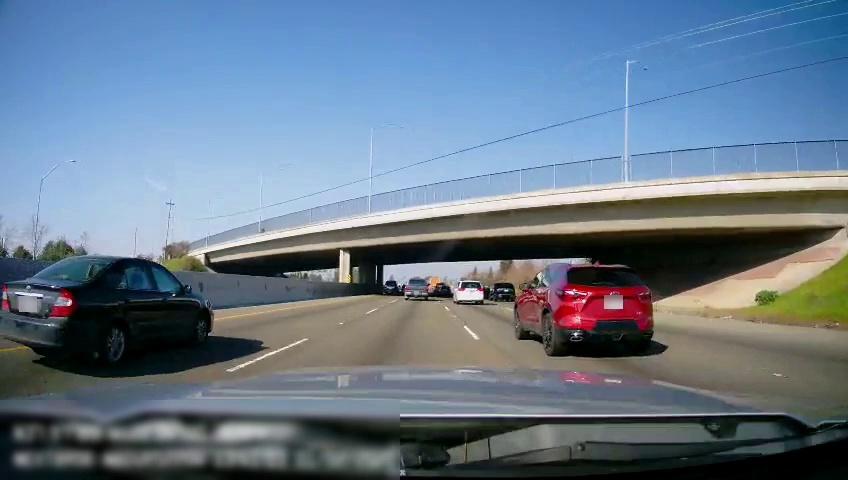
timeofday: Day
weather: Sunny
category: Drivable Space
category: Vehicles | SUV
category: Vehicles | Truck
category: Vehicles | SUV
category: Vehicles | Car
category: Vehicles | SUV
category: Vehicles | SUV
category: Vehicles | Car
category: Lanes | Alternate Lane
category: Lanes | Current Lane
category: Lanes | Alternate Lane
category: Lanes | Alternate Lane